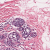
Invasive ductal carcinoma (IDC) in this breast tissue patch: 0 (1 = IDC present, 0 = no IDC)